Interaction volume radius: 5 \u00c5
Interaction volume height: 15 \u00c5
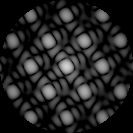
Disorder parameter: 0.1003